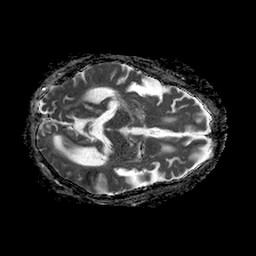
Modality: ADC
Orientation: axial
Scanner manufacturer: philips
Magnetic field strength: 1.5 T
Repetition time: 4.6 s
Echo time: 0.08631 s